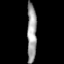
Tissue: prostate
Cell type: T cells
Senescence score: 0.7914
Nuclear area (px): 538
Mean DAPI intensity: 160.275